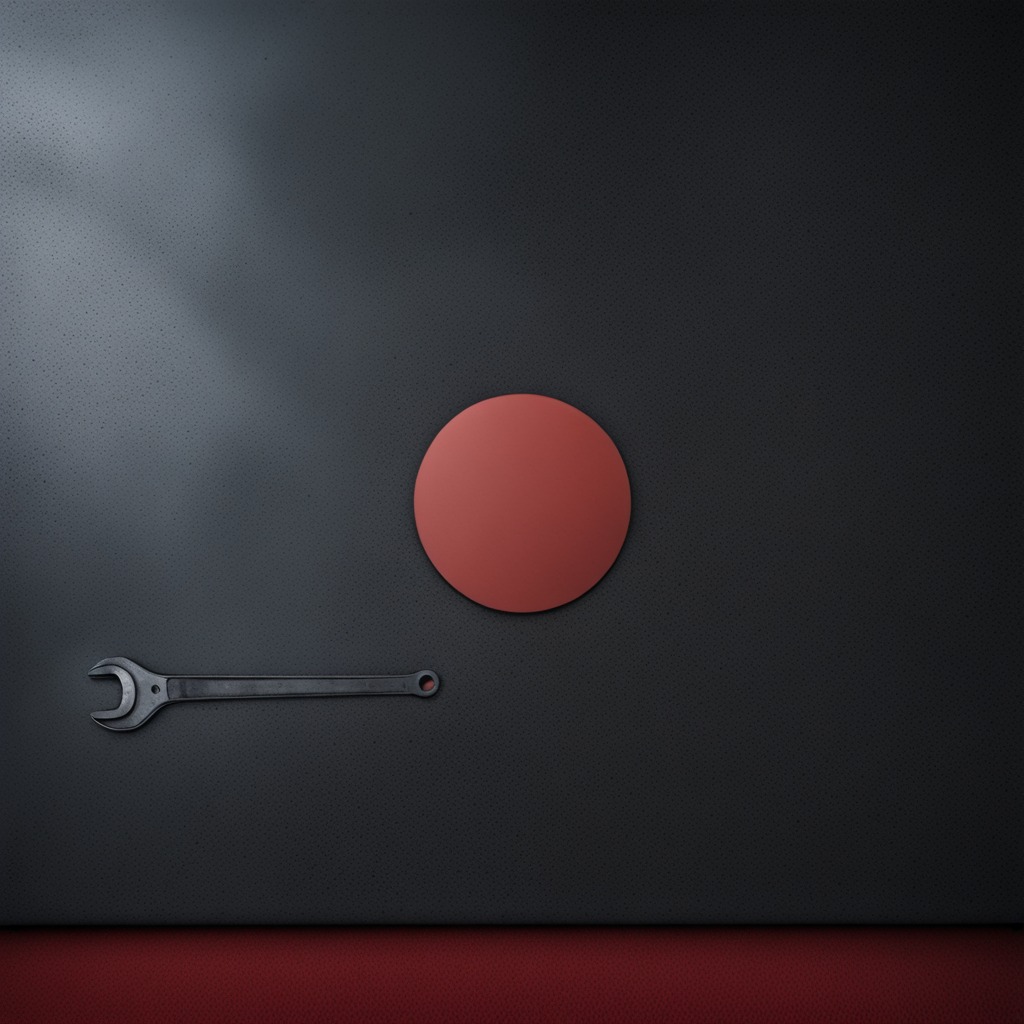
An wrench lies on the granite tabletop.